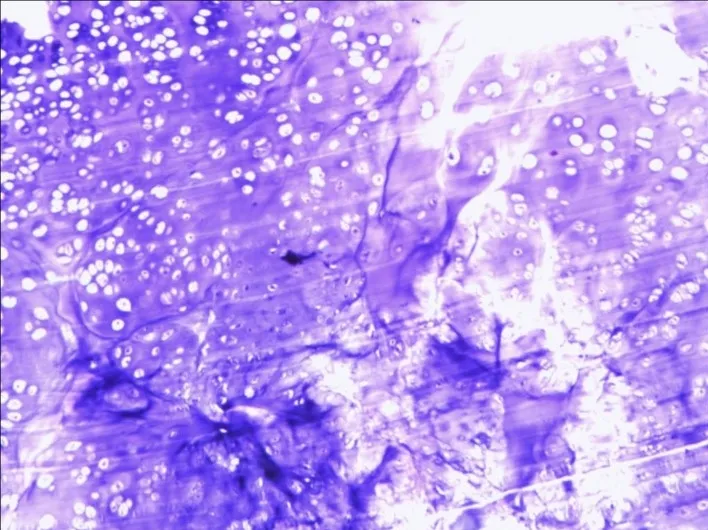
The tissue showed features of a benign mesenchymal lesion with bone matrix and chondroid matrix formation consistent with the characteristics of FCD.
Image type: pathology (pas)